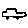
Label: car